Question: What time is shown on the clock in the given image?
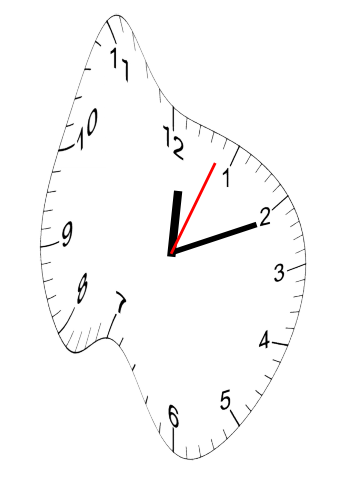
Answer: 12:11:04